Aerial crown-view tile of a tropical tree (Barro Colorado Island, Panama), acquired 20240813:
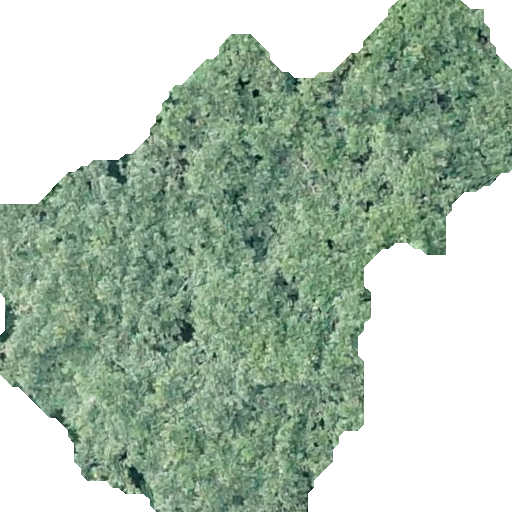
Species: Ficus obtusifolia
GBIF accepted scientific name: Ficus obtusifolia
Crown area: 258.94 m²